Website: ulta-beauty
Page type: address-validator
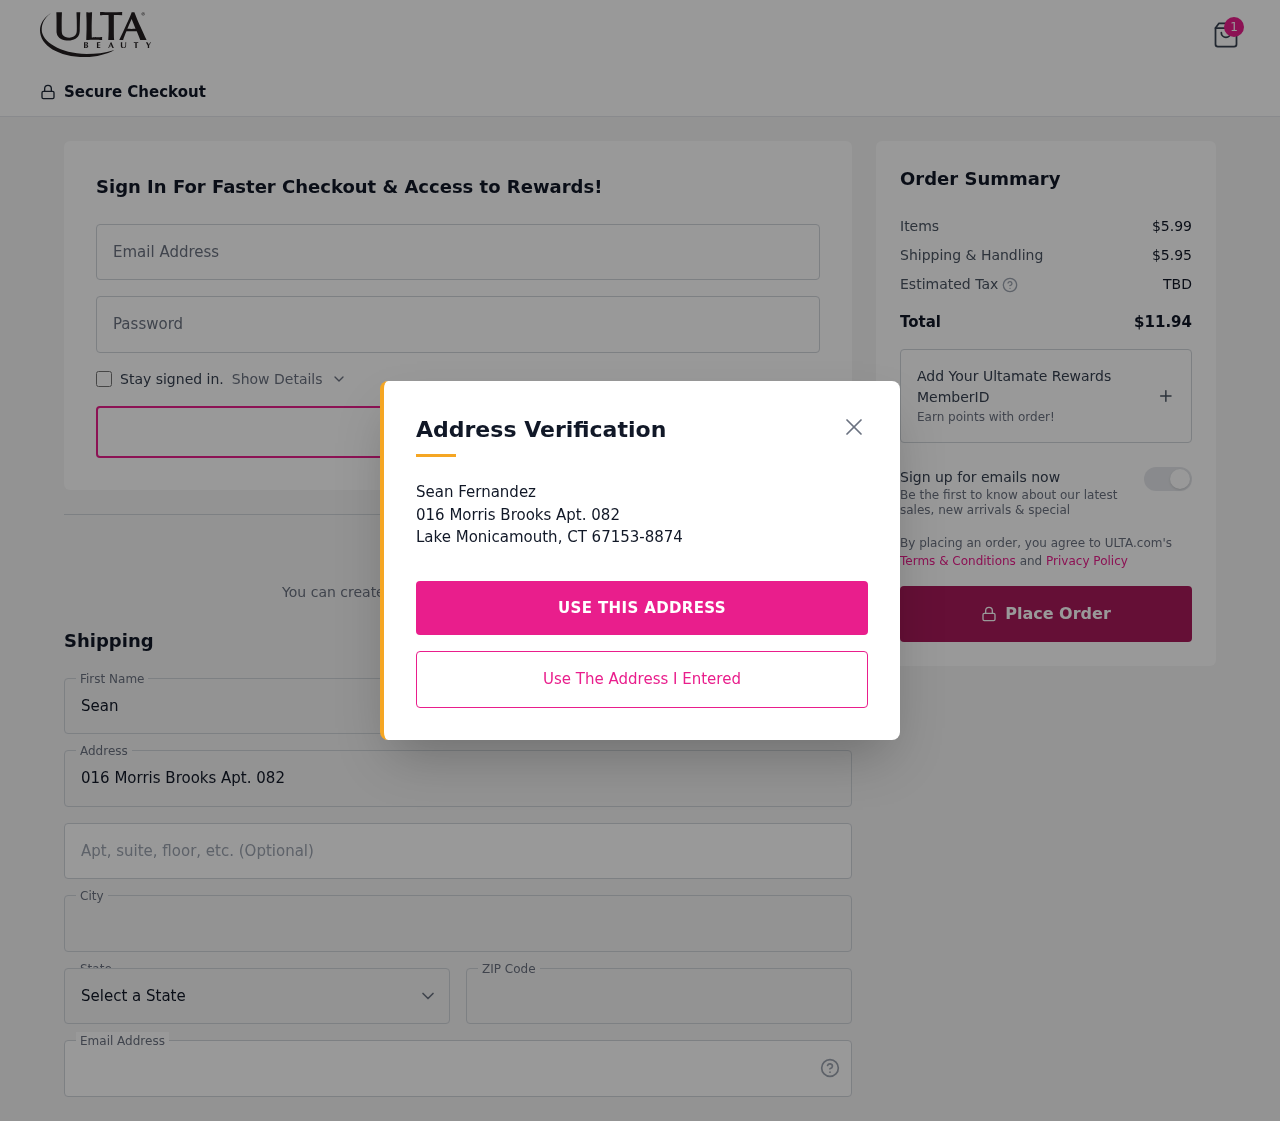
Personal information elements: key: PII_CITY
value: Lake Monicamouth
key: PII_EMAIL
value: sean_fernandez@yahoo.com
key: PII_FIRSTNAME
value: Sean
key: PII_LASTNAME
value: Fernandez
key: PII_POSTCODE
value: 67153
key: PII_STATE_ABBR
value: CT
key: PII_STREET
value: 016 Morris Brooks Apt. 082
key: PII_STREET2
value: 016 Morris Brooks Apt. 082
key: PII_FULLNAME2
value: Sean Fernandez
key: PII_CITY2
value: Lake Monicamouth
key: PII_STATE_ABBR2
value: CT
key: PII_POSTCODE_FULL
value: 67153
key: PII_POSTCODE_EXT
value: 8874
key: PII_LOCATION17_POSTCODE_EXT
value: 6715
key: PII_POSTCODE_NUMERIC
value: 67153
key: PII_POSTCODE_EXT_NUMERIC
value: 8874
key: PII_LOCATION17_POSTCODE_EXT_NUMERIC
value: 6715
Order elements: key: ORDER_NUM_ITEMS
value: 1
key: ORDER_SUBTOTAL
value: $5.99
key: ORDER_SHIPPING_COST
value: $5.95
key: ORDER_TOTAL
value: $11.94